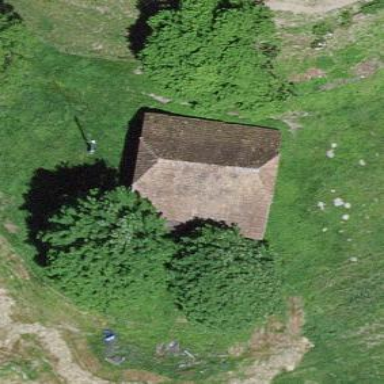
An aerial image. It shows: Rural barn.